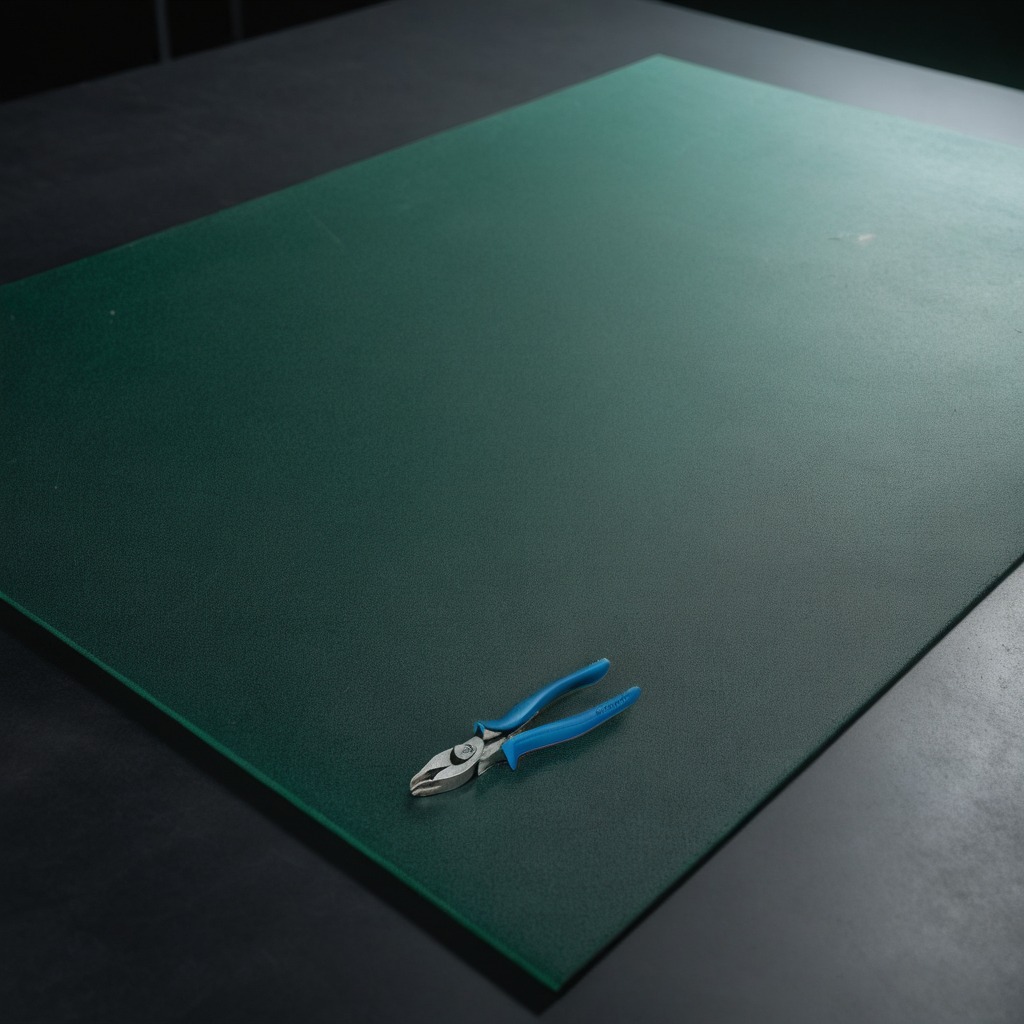
A plier lying on a clean granite tabletop covered with a green rubber mat inside a workshop at night dim ambient light soft shadows worn but beneath the mat